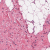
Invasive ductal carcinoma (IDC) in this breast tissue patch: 0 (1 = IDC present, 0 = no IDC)